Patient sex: F
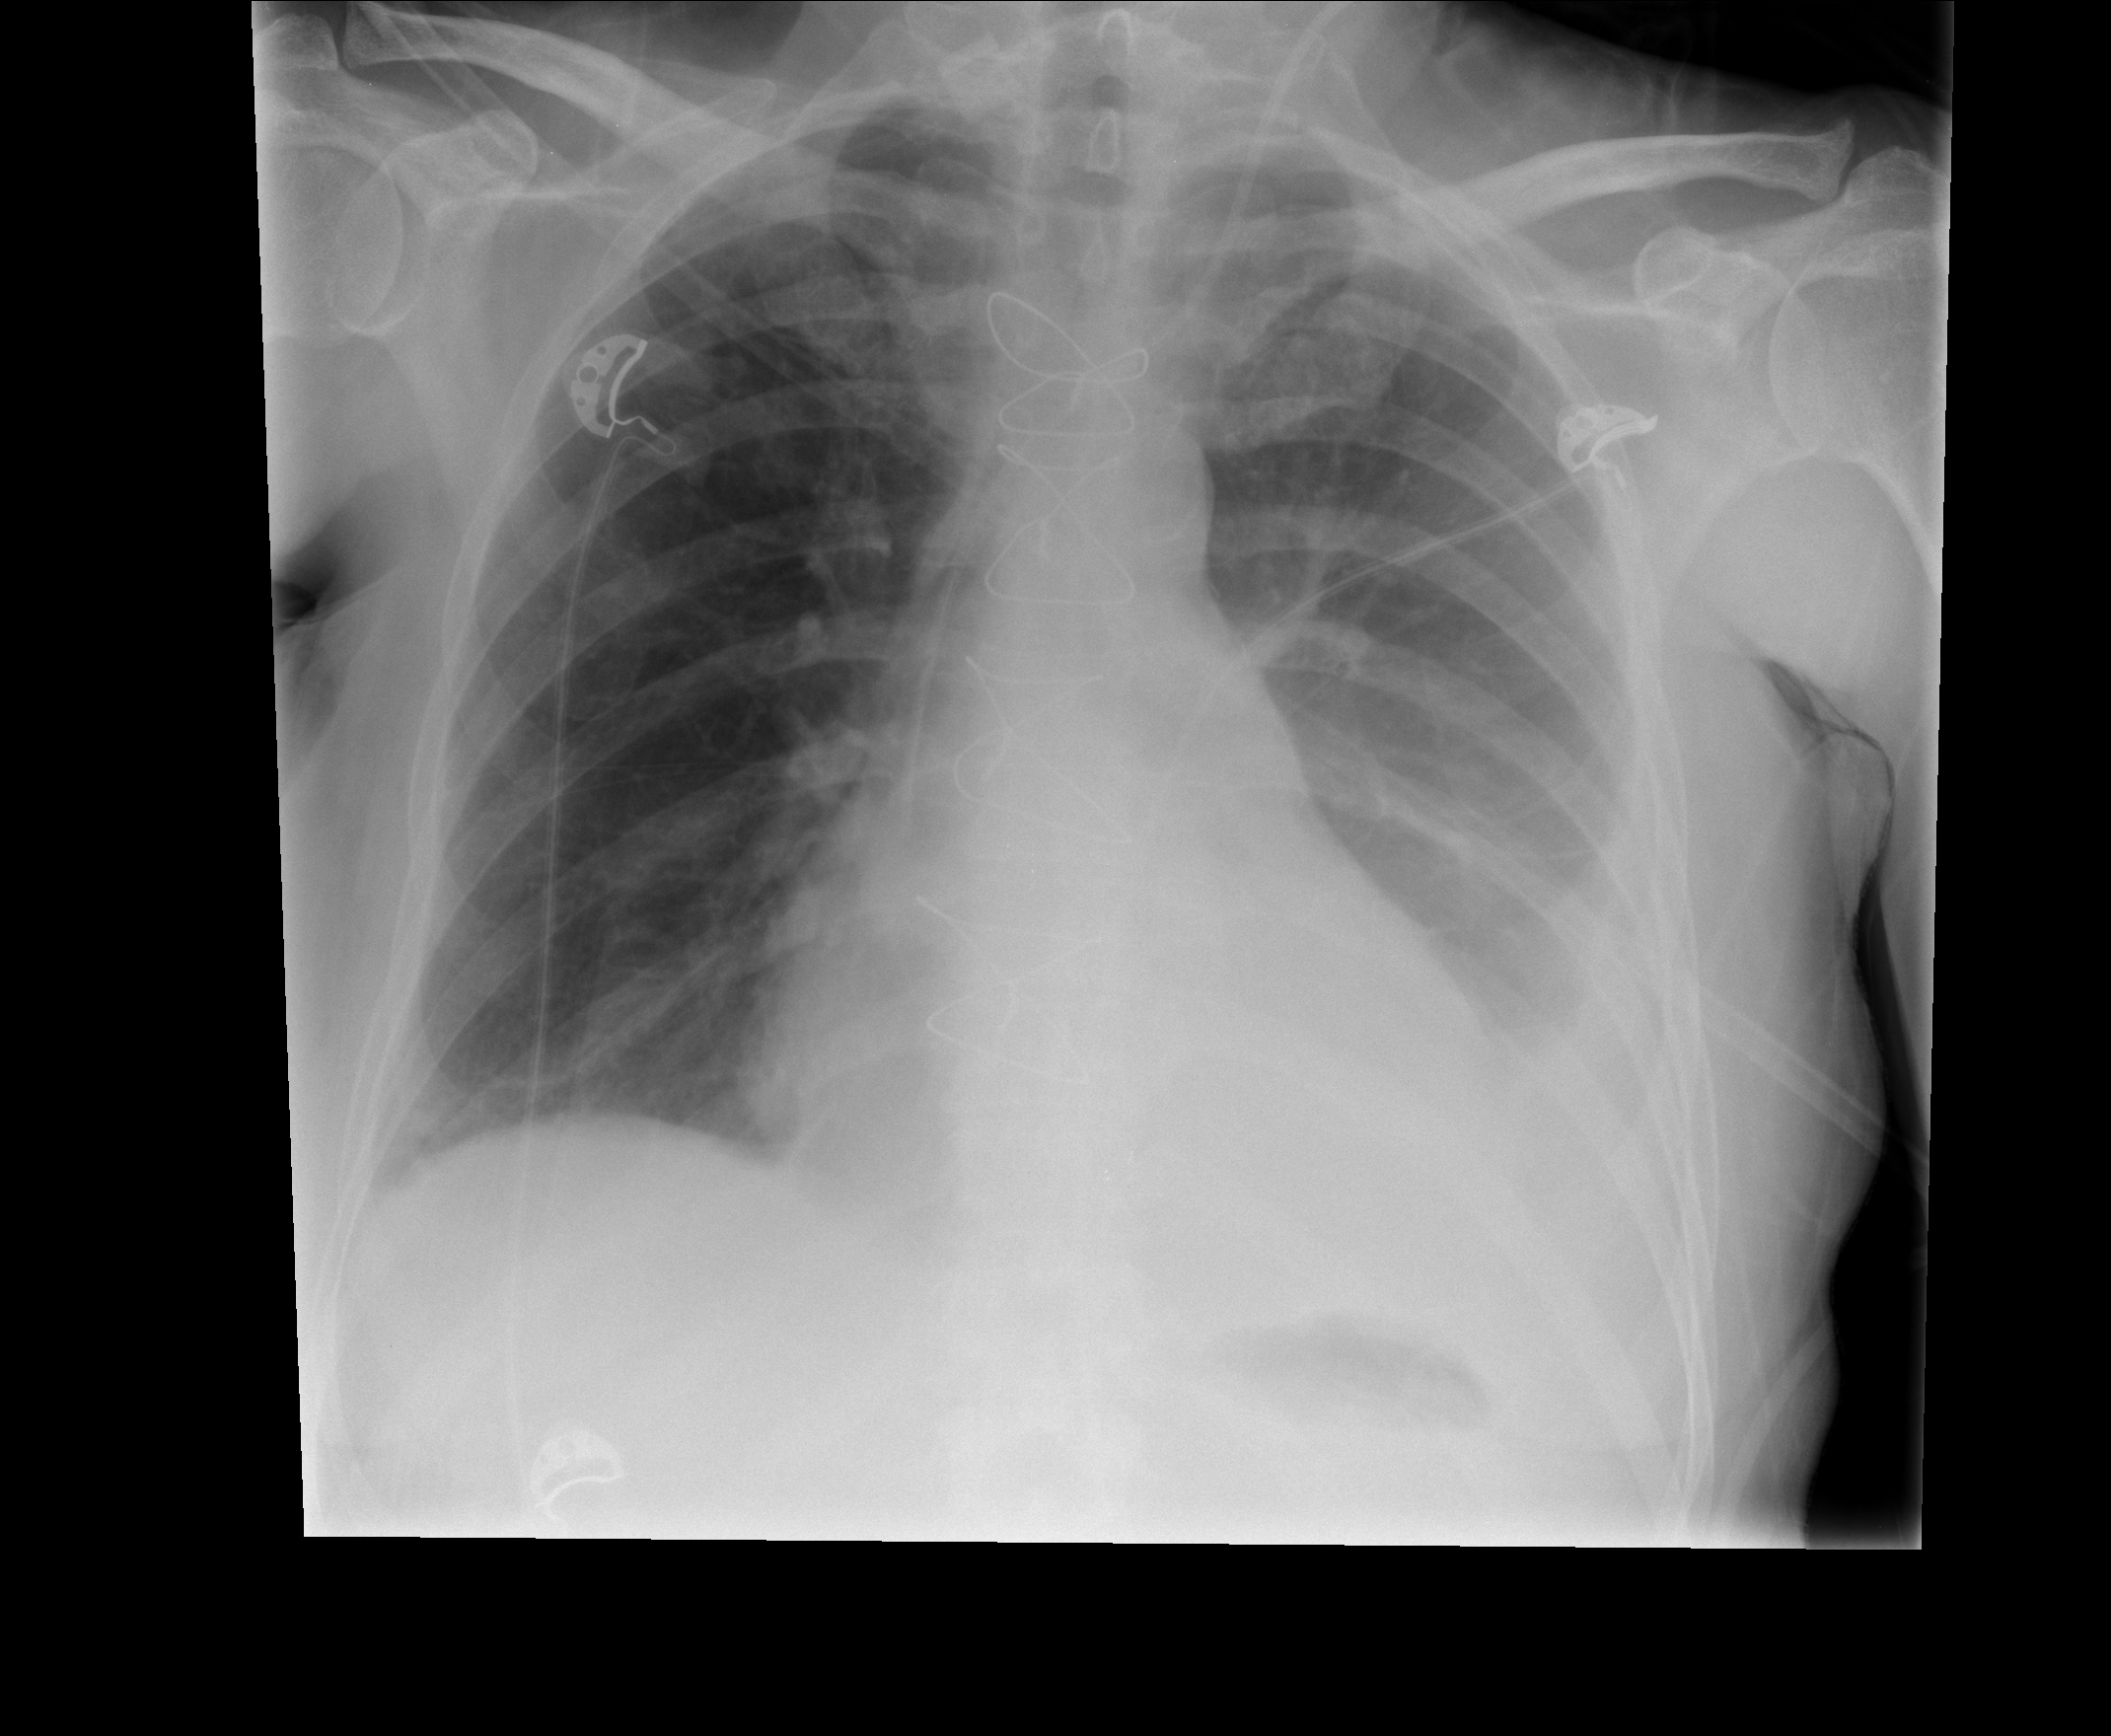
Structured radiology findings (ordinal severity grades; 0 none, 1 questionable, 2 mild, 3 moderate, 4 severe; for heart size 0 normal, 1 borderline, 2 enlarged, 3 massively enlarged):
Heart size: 2
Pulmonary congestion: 0
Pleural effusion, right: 1
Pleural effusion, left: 2
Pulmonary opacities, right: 0
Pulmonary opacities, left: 0
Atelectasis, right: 0
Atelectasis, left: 2